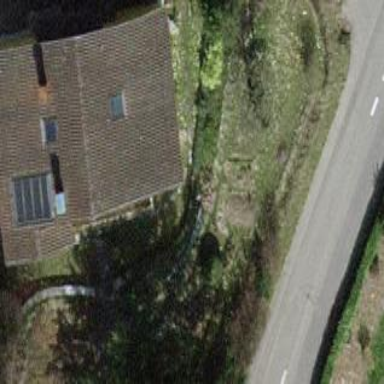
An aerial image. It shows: Detached building.